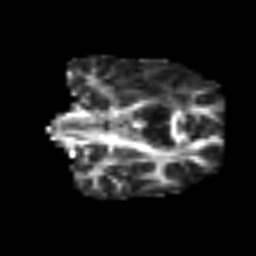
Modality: FA
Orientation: coronal
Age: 56
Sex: male
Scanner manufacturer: siemens
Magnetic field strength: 3 T
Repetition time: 3.2 s
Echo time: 0.081 s